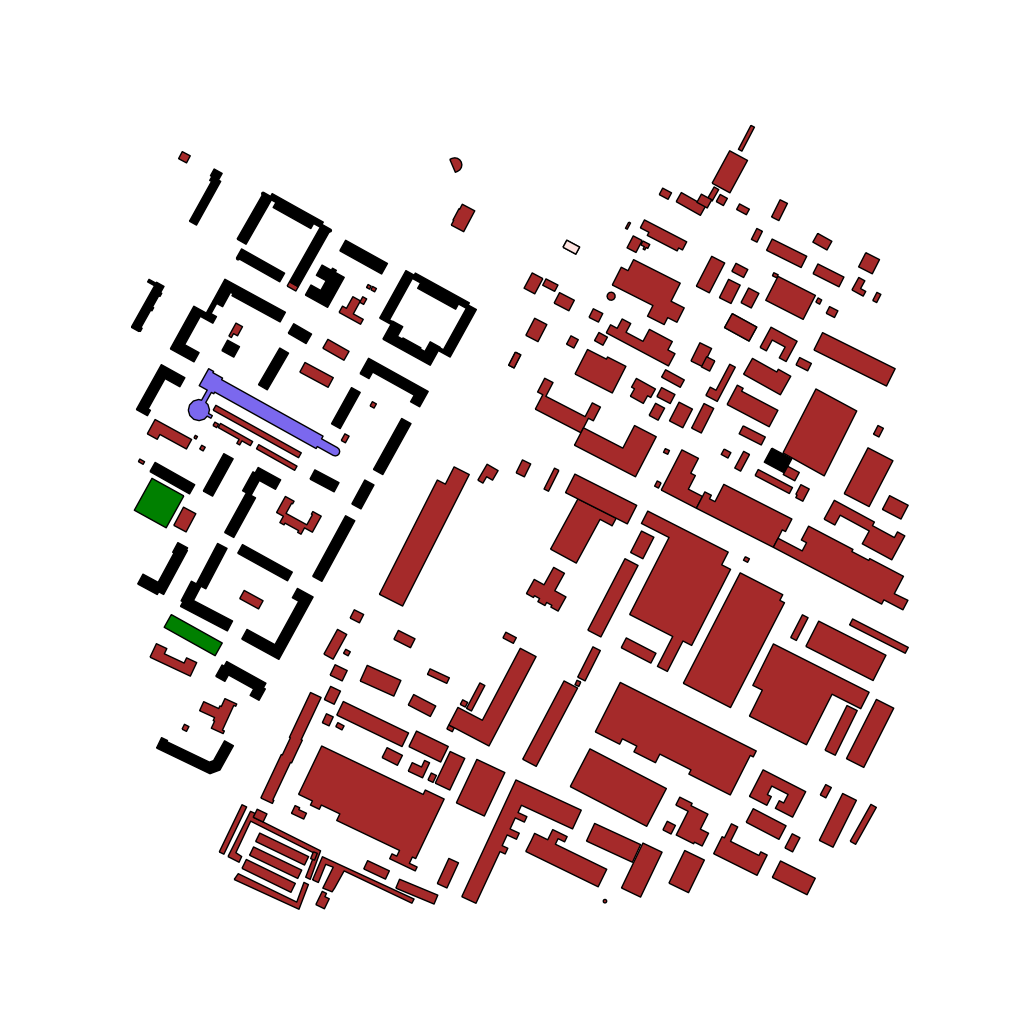
Tags: overhead vector_map, business, industrial, recreation, residential, historical, modern, soviet, high_rise, individual_rise, low_rise, medium_rise, density_1, Building, Facility, Gas, Park, Resto, 1.0 km²